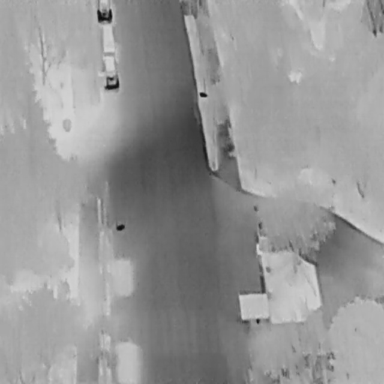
There are three Cars in the infrared image.